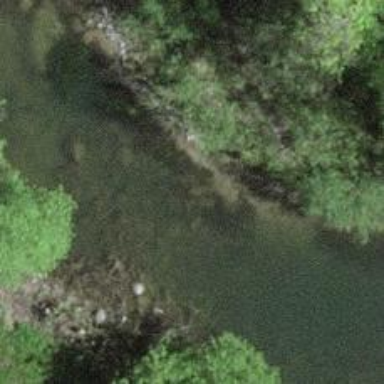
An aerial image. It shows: Beautiful river scene.